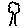
Label: tree